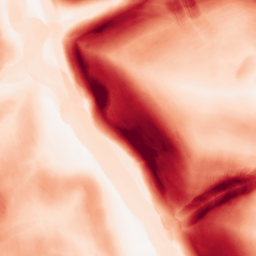
Category: morphological
Decomposition family: morphological_gradient
Decomposition parameters: size: 10
shape: disk
Upsampling method: edge_directed
Upsampling parameters: scale: 4
Upsampling scale: 4